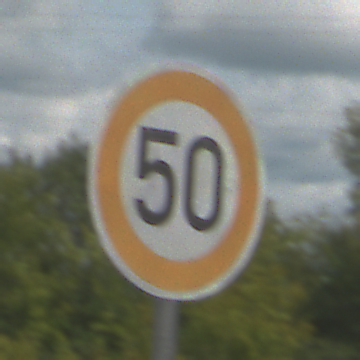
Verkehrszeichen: Geschwindigkeit50
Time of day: Midday
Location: Outdoor (Suburban)
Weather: PartlyCloudy
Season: Summer
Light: Natural